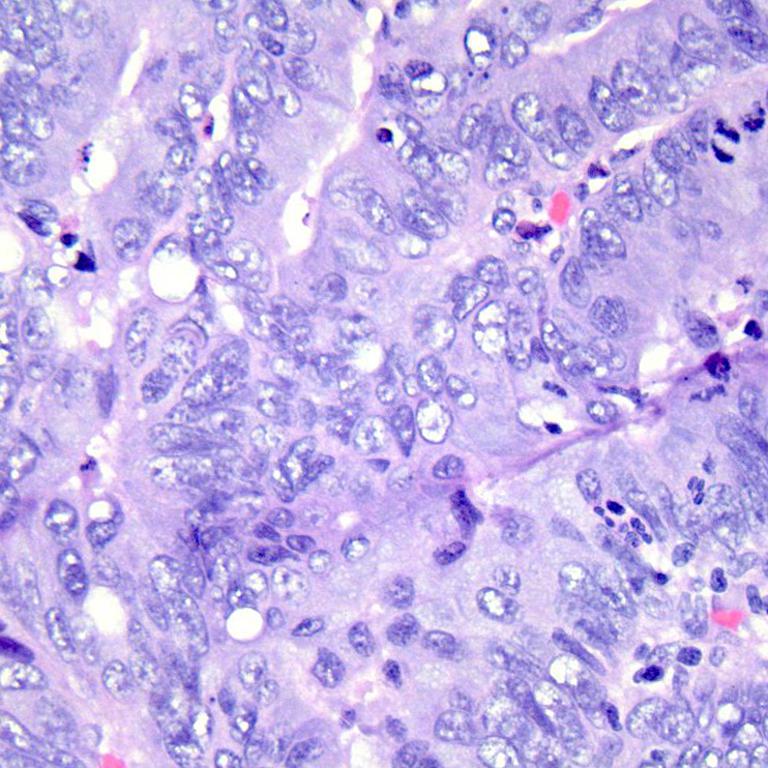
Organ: colon
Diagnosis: adenocarcinomas